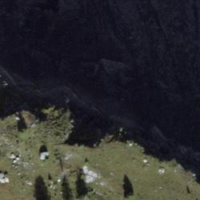
EUNIS habitat code: 48
Species observed at this site:
Hedysarum hedysaroides